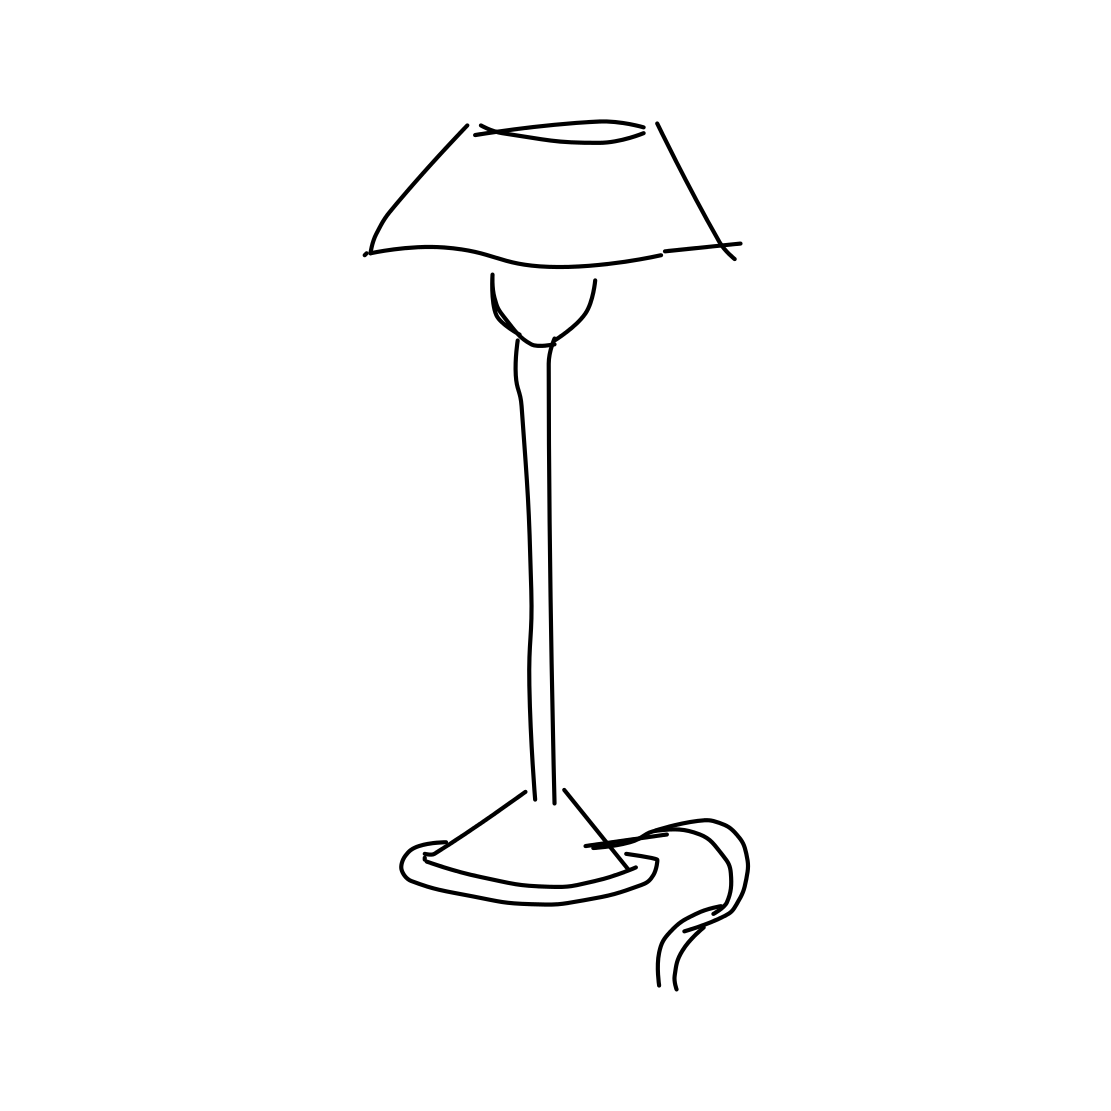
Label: floor lamp